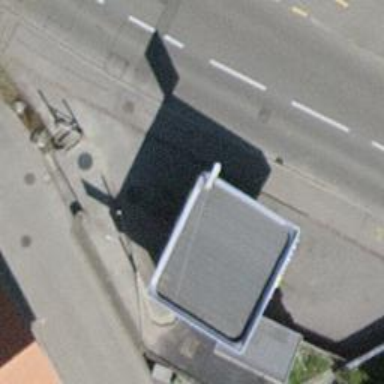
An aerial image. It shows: Fuel station located under roof.